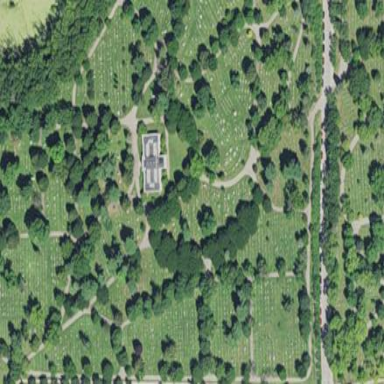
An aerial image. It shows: Cemetery.